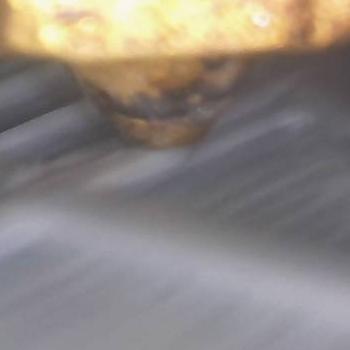
Flow rate: 158%